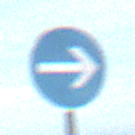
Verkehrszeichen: VorgeschriebeneFahrtrichtungHierRechts
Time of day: SunriseSunset
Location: Outdoor (Beach)
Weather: PartlyCloudy
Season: NotSpecified
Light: Natural